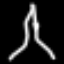
Label: The Eiffel Tower